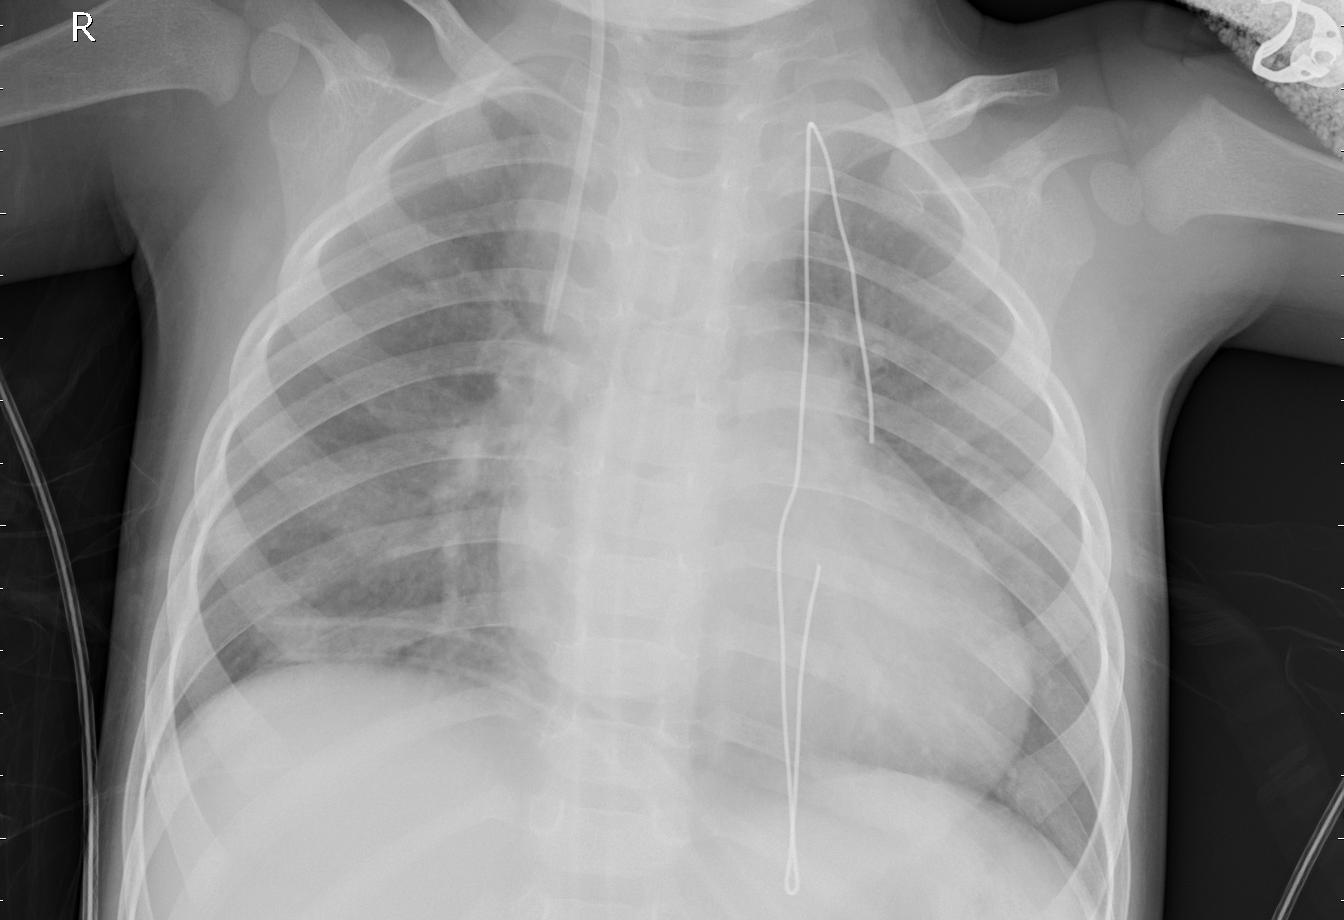
Diagnosis: PNEUMONIA